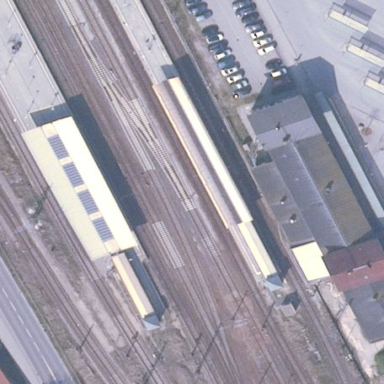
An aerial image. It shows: Train station building.